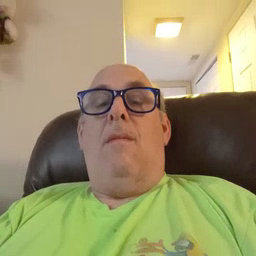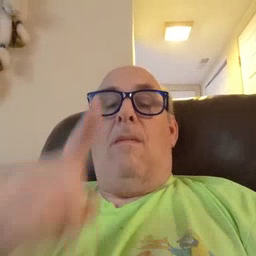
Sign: there